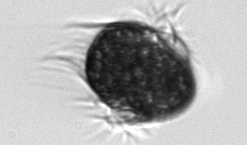
Label: Mesodinium